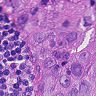
Metastatic tissue present: yes